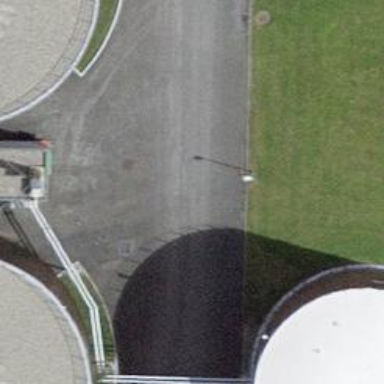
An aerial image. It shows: Wastewater plant.